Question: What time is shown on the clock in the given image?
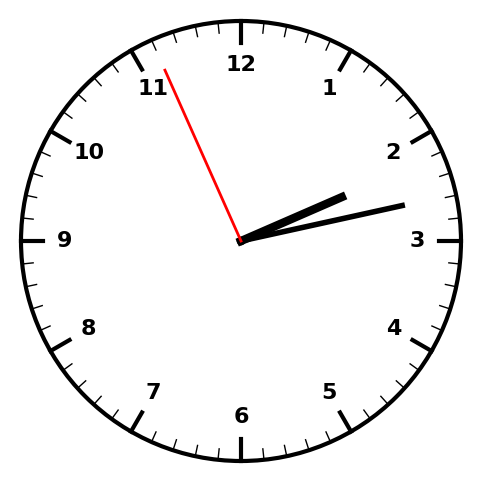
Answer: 02:12:56